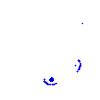
Particle: electron